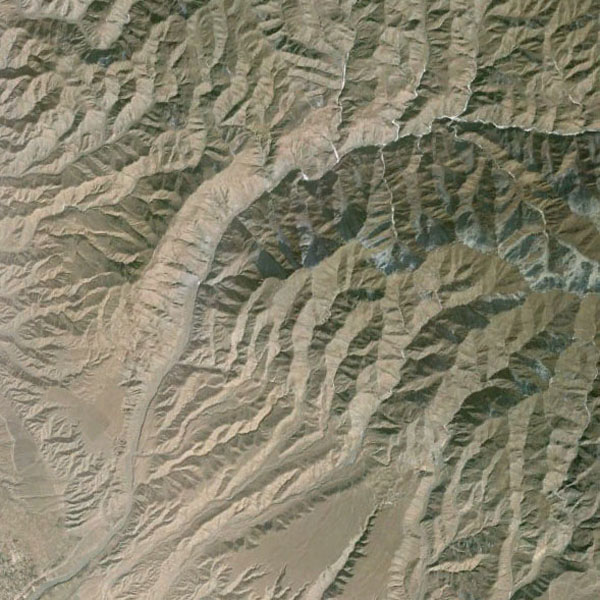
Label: Mountain